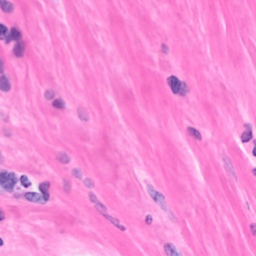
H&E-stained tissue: Breast